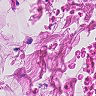
Metastatic tissue present: no